You are looking at a signal-to-image encoding: consecutive vibration samples arranged as the rows of a grayscale square. Classify the bearing condition as one of: normal, inner_race, outer_race, ball.
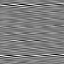
Answer: outer_race